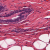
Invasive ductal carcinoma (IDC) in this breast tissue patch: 0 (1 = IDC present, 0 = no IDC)